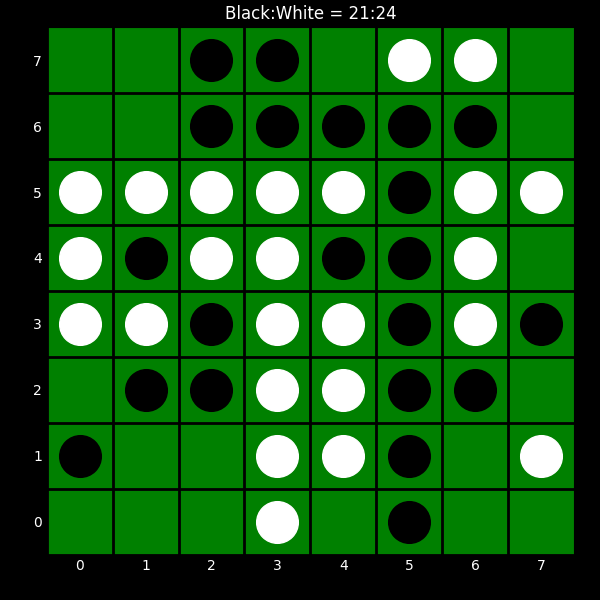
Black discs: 21
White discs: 24